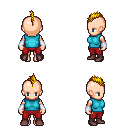
a pixel art fantasy rpg character, female body template, human, light skin, teal sleeveless shirt, red pants, blonde mohawk hairstyle, white cloth bracers, maroon shoes, four views (front, back, left, right), 2x2 character sprite sheet, small pixel art, hard edges, no anti-aliasing